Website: bh-photo
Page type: customer-info-address
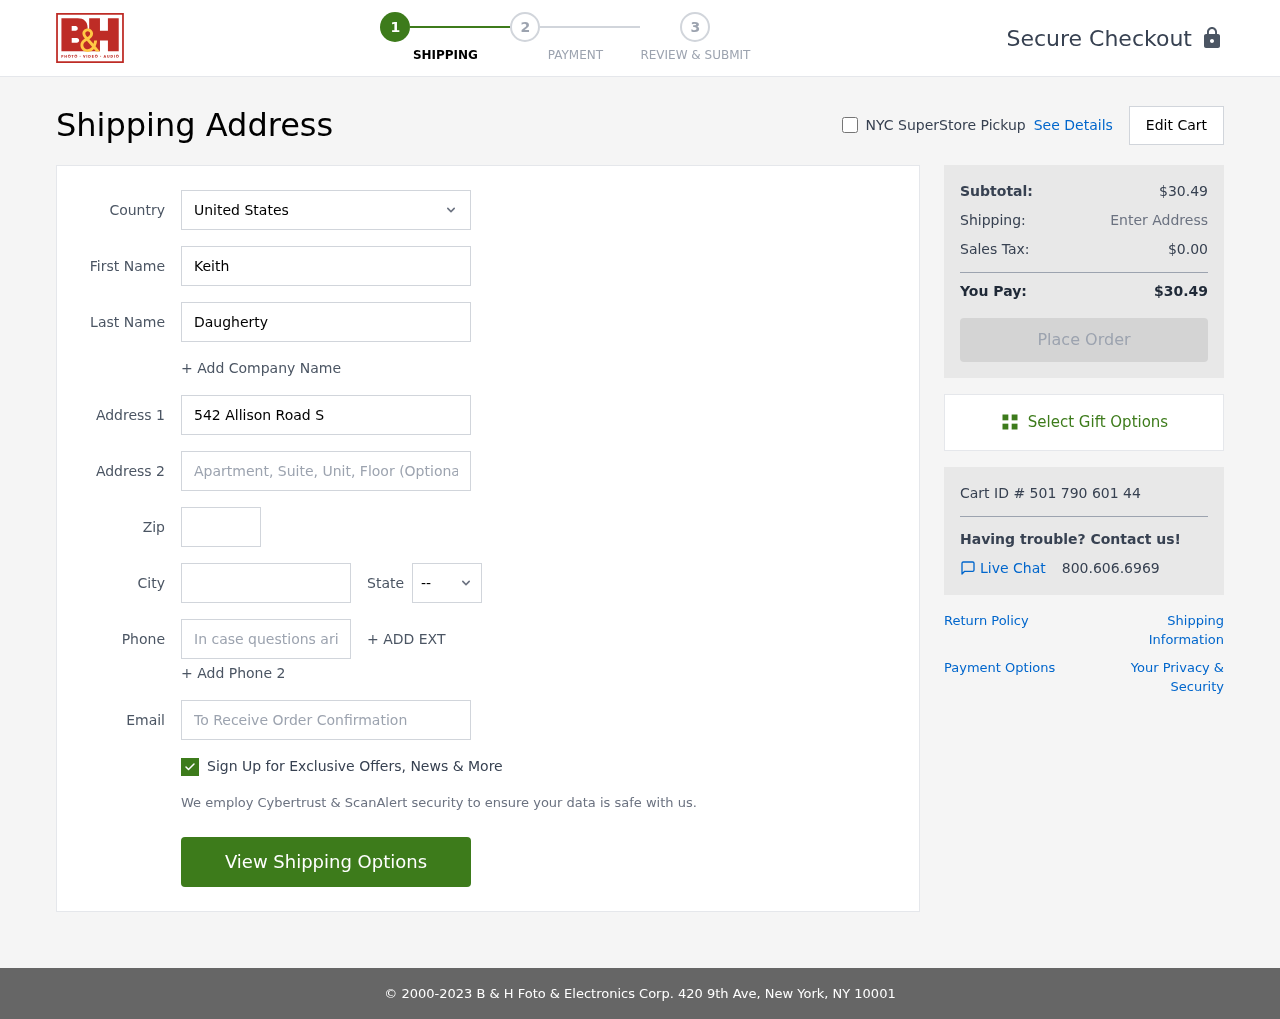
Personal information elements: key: PII_CITY
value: New Caroline
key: PII_COUNTRY
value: United States
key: PII_EMAIL
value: kdaugherty@gmail.com
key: PII_FIRSTNAME
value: Keith
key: PII_LASTNAME
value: Daugherty
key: PII_PHONE
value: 5946726795
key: PII_POSTCODE
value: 02878
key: PII_STATE_ABBR
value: IL
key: PII_STREET
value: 542 Allison Road Suite 072
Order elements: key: ORDER_SUBTOTAL
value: $30.49
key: ORDER_TAX
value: $0.00
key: ORDER_TOTAL
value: $30.49
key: ORDER_ID
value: Cart ID # 501 790 601 44